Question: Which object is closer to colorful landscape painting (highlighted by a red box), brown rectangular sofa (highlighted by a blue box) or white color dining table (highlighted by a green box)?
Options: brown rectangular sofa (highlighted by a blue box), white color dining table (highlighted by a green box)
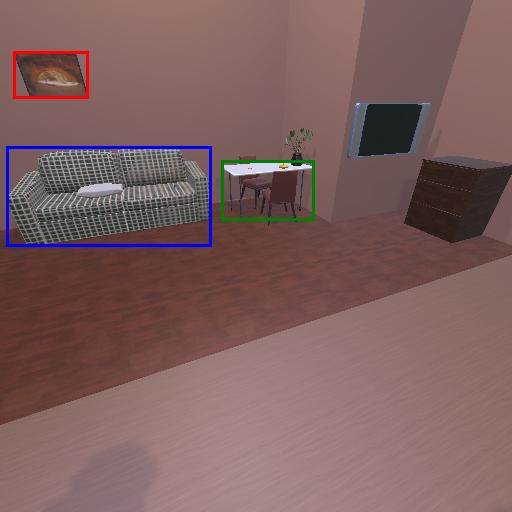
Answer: brown rectangular sofa (highlighted by a blue box)